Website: crate-barrel
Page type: account-selection
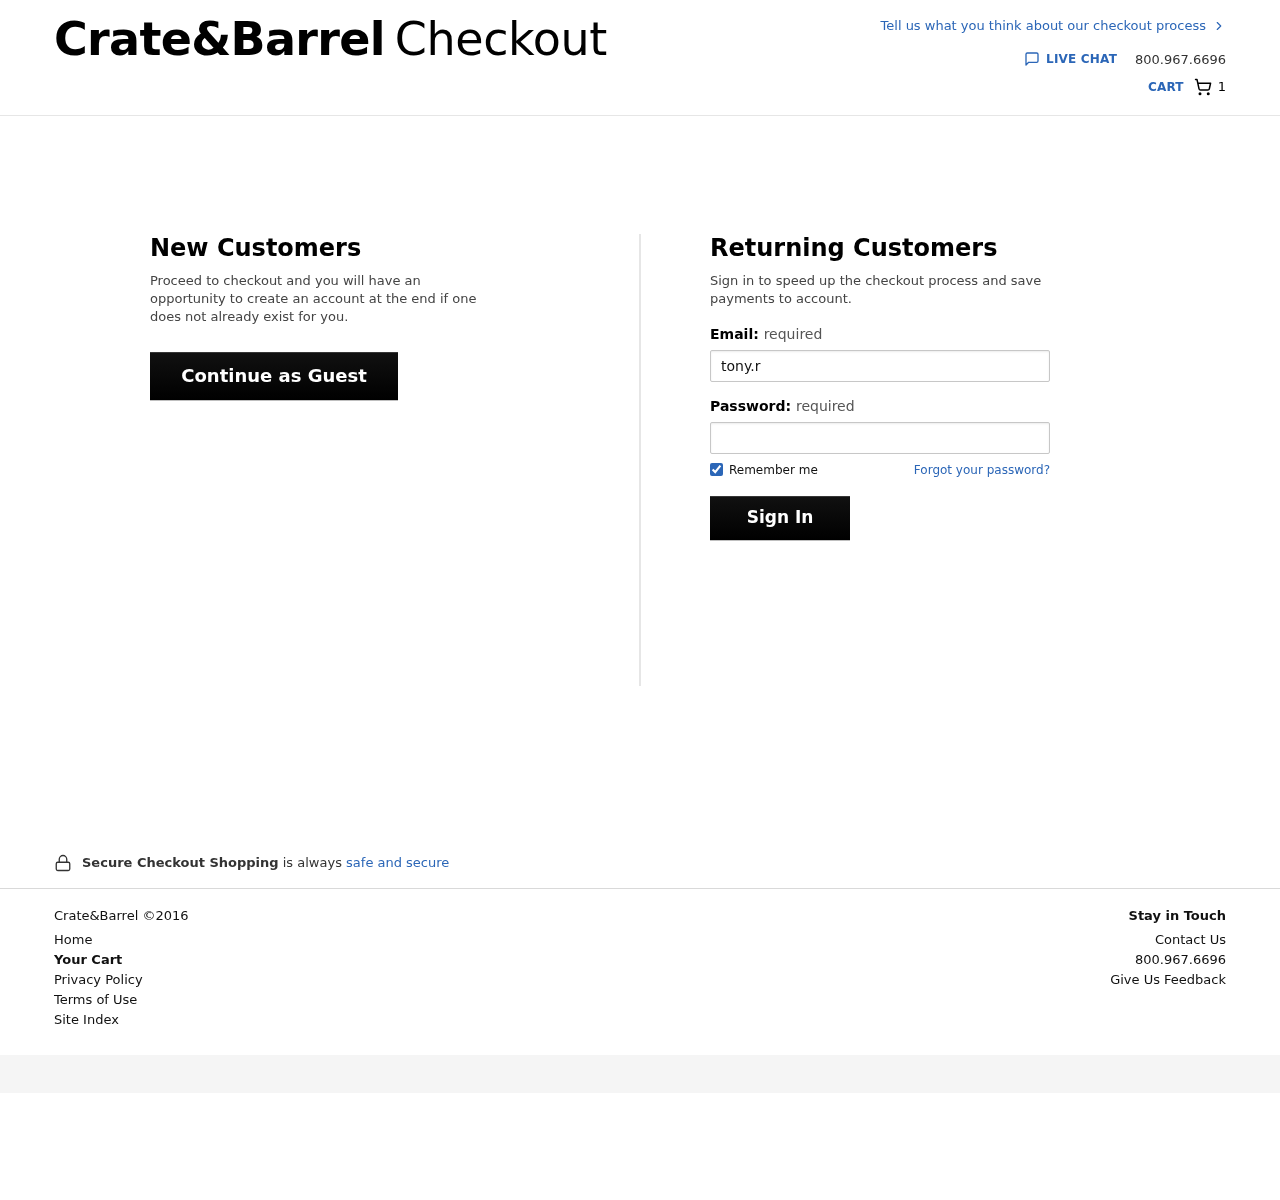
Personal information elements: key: PII_EMAIL
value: tony.richmond@yahoo.com
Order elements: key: ORDER_NUM_ITEMS
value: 1